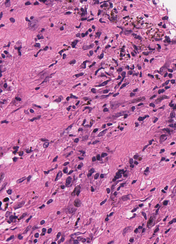
Tumor epithelial tissue: no
Tumor-associated stroma tissue: yes
Normal tissue: no